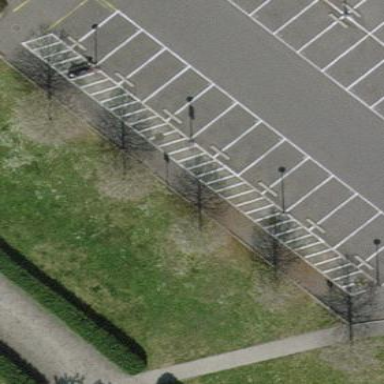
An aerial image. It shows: Motorcycle parking area.